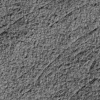
Atmospheric dust classification: not_dusty